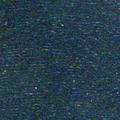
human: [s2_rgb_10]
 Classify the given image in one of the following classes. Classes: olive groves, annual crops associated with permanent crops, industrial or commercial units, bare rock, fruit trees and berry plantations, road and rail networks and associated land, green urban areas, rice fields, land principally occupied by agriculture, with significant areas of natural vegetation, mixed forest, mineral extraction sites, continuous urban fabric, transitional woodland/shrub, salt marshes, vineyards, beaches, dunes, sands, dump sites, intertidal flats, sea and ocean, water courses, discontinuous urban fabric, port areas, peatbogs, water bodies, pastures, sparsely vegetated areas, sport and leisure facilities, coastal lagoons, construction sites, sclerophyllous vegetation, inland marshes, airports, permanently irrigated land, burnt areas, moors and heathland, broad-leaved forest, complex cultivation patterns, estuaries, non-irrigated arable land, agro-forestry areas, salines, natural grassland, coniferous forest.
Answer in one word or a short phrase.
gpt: sea and ocean